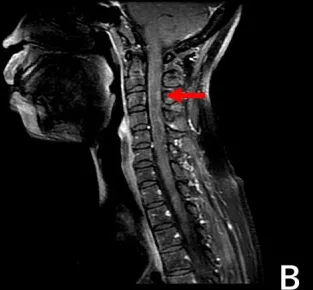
Magnetic resonance imaging (MRI) of cervical to thoracic spinal cord. (B) Gadolinium contrast MRI of cervical to thoracic spinal cord showing mild enhancement (arrow), which represents the active lesions of myelitis.
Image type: radiology (mri)